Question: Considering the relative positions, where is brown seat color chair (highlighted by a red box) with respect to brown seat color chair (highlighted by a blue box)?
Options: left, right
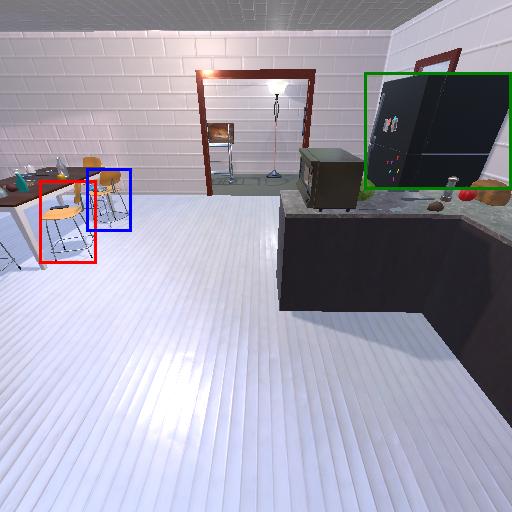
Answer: left